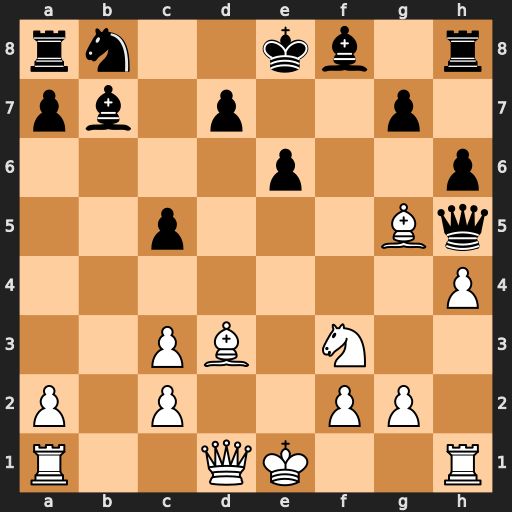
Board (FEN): rn2kb1r/pb1p2p1/4p2p/2p3Bq/7P/2PB1N2/P1P2PP1/R2QK2R
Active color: w
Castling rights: KQkq
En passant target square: -
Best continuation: g4 Qf7 Ne5